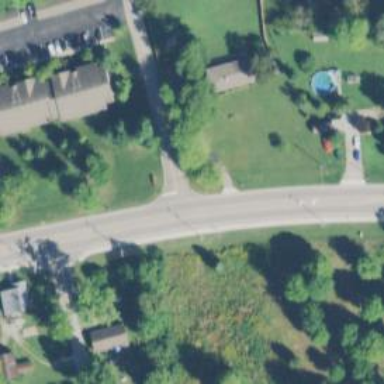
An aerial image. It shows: Tertiary road.